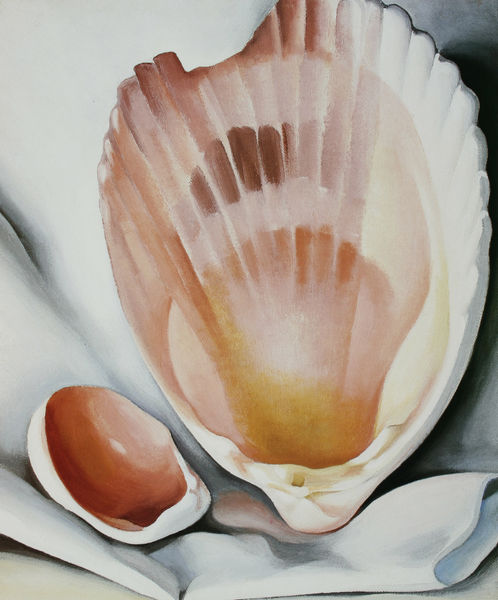
Titel: The Broken Shell - Pink
Institution: Im Besitz der Künstlerin
Schlagwörter: blau, weiß, gelb, orange, rot, tuch, falten, schale, decke, perlmutt, muschel, muscheln, auster, jakobsmuschel, o'eeffe, georgia